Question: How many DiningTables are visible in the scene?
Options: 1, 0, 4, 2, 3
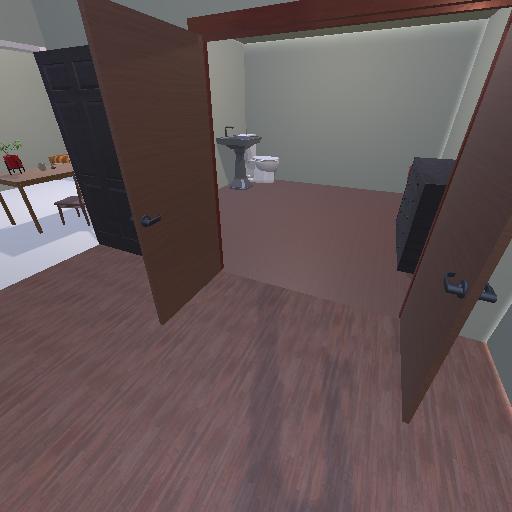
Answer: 1